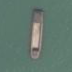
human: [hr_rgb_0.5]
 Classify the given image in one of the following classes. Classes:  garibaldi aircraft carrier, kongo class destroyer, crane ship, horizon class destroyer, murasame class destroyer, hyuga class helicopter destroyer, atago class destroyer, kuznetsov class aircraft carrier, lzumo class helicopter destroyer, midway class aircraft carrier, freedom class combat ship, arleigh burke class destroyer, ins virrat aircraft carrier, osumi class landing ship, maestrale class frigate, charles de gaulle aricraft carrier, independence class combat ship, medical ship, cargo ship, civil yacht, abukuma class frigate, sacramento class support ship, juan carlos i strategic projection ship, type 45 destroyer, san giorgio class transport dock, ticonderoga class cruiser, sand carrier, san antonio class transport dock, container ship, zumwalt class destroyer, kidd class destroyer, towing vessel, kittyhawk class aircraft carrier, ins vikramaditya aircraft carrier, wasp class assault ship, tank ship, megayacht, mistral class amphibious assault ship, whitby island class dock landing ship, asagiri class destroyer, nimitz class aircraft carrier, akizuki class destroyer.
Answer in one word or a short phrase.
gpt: Sand carrier